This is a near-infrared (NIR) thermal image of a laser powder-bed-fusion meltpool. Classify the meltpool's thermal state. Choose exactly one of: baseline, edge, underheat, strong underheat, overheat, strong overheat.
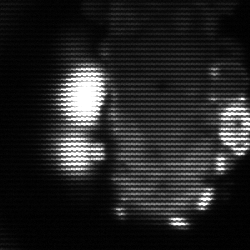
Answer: strong underheat